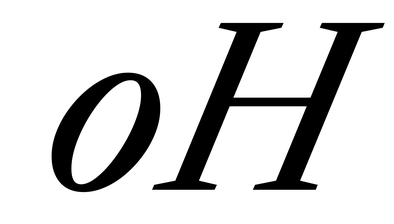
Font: LibreCaslonText-Italic_Italic